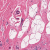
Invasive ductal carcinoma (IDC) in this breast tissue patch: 0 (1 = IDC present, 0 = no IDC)